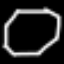
Label: octagon